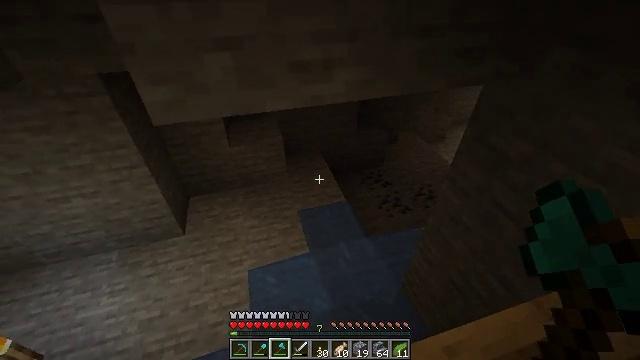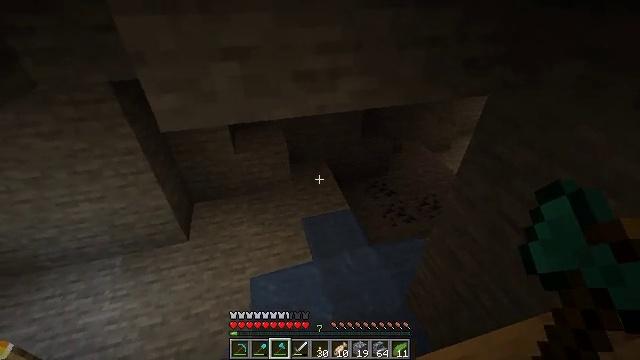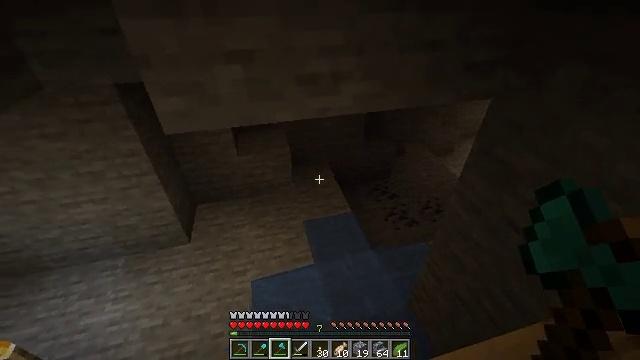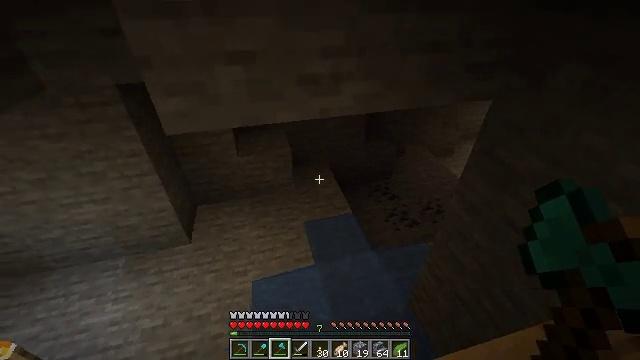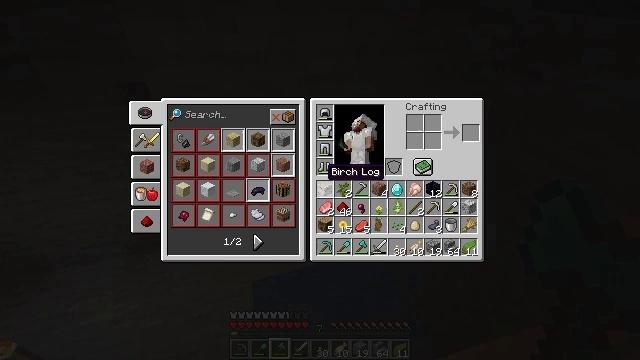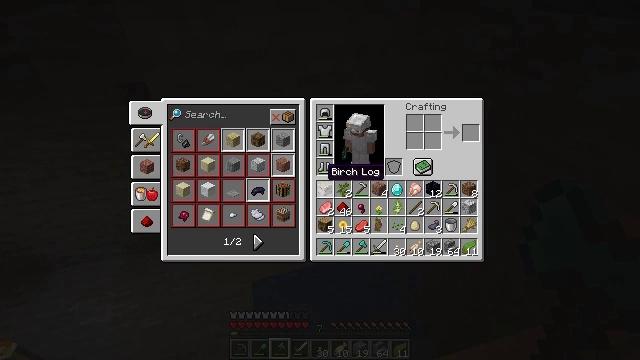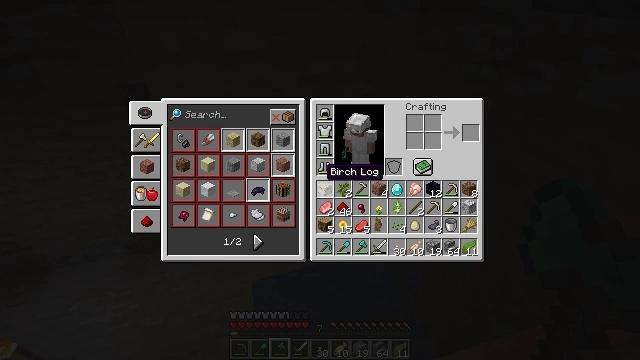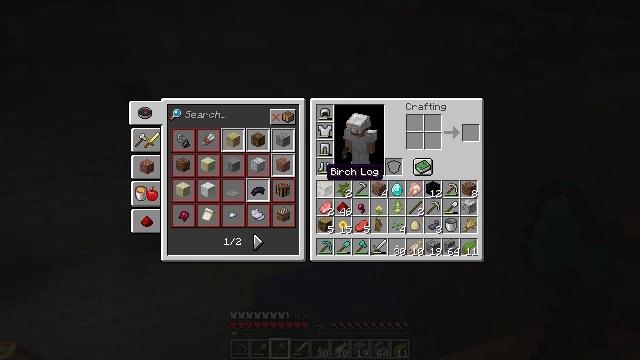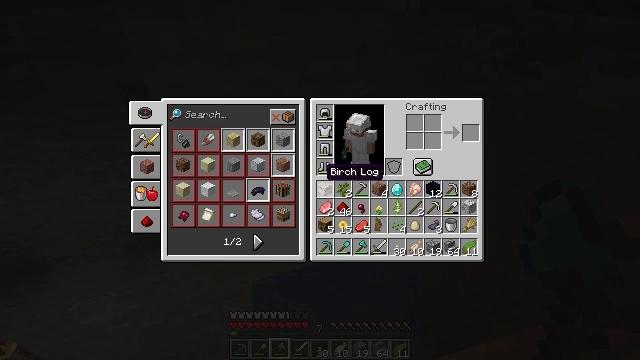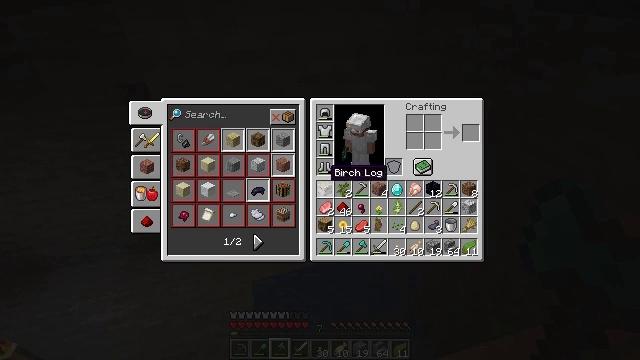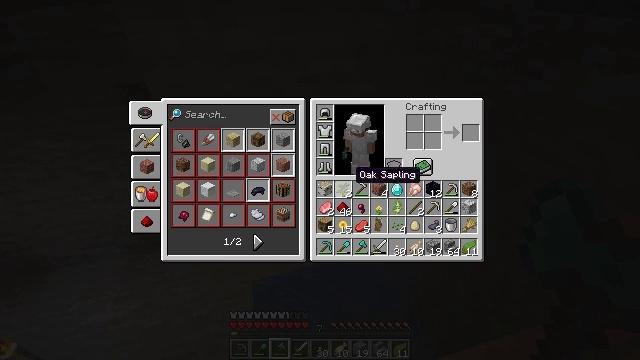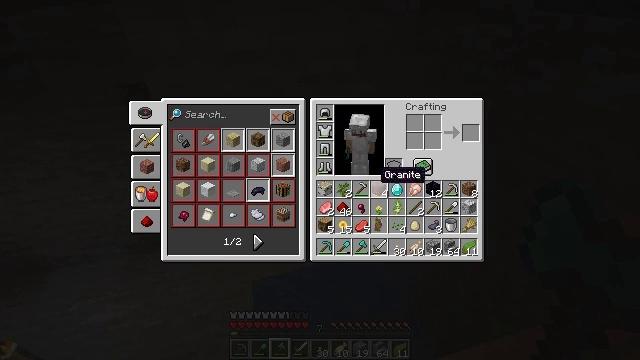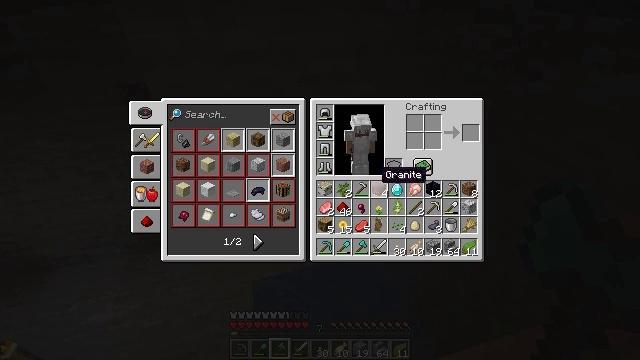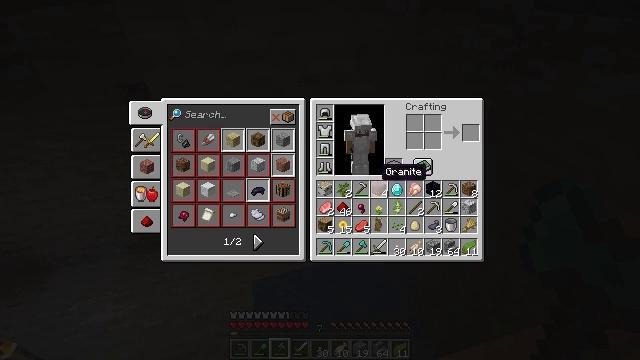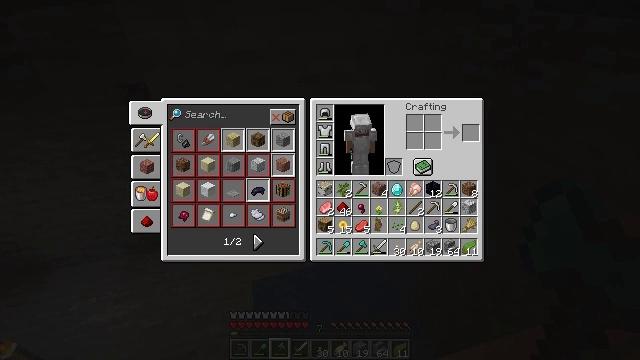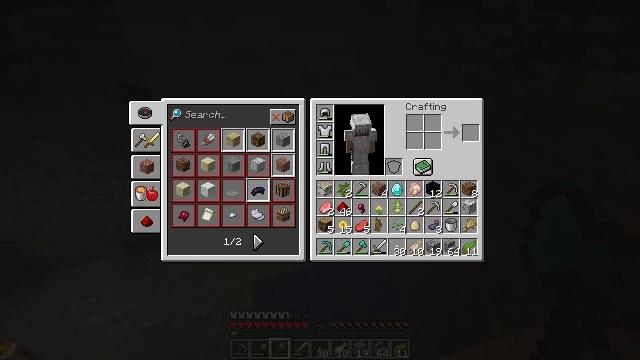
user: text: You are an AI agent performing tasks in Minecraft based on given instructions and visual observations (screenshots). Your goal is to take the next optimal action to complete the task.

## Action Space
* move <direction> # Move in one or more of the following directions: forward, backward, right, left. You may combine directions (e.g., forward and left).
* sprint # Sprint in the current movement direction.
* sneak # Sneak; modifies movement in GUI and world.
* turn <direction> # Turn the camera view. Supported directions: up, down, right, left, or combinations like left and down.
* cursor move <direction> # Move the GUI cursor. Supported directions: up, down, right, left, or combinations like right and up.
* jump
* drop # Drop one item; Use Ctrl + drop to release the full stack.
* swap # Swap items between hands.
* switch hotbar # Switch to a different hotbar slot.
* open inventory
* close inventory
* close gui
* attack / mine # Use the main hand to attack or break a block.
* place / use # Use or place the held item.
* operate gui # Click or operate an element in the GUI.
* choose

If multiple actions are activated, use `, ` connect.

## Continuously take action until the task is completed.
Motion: motion action
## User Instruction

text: Remove a dandelion from the inventory.
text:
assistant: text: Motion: turn left and up
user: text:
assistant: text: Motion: no_op
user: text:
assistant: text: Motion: no_op
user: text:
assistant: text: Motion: close inventory
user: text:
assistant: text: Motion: close inventory
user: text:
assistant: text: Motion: close inventory
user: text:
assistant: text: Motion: close inventory
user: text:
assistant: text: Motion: open gui
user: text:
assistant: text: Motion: no_op
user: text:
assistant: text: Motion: cursor move right
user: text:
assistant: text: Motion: cursor move right
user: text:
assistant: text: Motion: no_op
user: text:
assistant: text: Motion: no_op
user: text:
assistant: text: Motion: no_op
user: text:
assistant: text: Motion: no_op
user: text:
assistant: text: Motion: no_op
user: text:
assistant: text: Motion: no_op
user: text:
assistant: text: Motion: no_op
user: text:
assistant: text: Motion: cursor move down
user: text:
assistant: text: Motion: no_op
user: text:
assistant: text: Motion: no_op
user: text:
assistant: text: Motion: no_op
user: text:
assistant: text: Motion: no_op
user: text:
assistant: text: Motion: no_op
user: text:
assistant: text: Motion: no_op
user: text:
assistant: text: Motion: no_op
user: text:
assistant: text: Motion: no_op
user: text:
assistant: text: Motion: no_op
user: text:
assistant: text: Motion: no_op
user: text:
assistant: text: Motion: no_op